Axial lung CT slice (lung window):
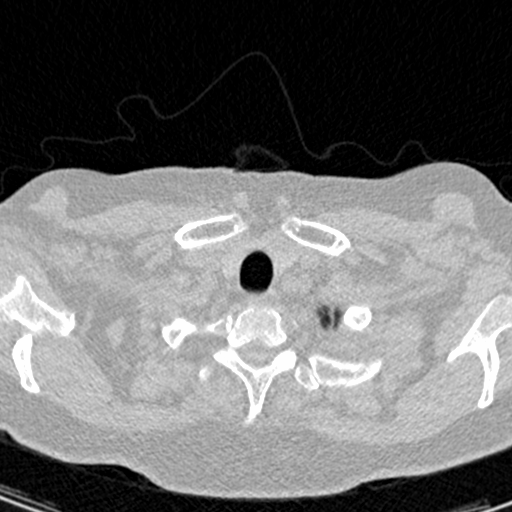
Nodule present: no